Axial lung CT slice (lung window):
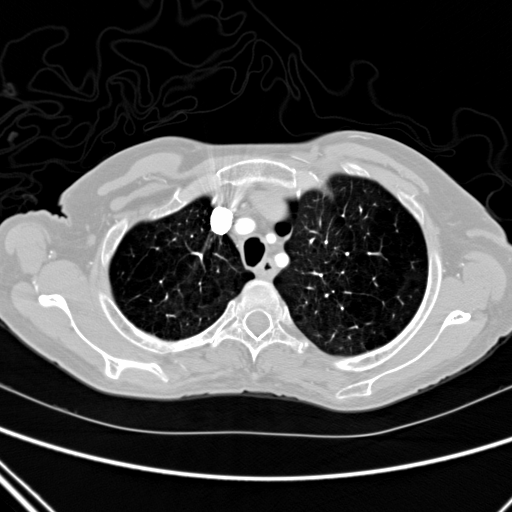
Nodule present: no